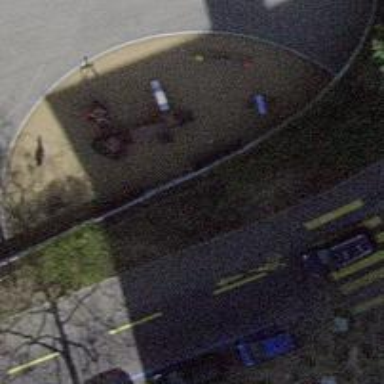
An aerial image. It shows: Bench for seating.